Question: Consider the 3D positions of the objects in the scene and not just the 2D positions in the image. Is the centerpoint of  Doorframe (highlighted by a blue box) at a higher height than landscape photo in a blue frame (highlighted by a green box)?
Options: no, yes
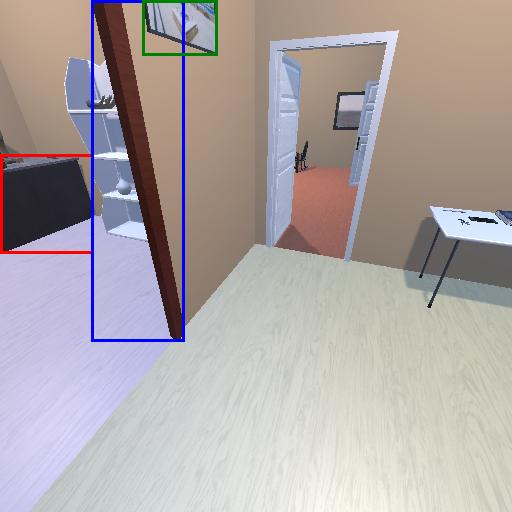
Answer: no